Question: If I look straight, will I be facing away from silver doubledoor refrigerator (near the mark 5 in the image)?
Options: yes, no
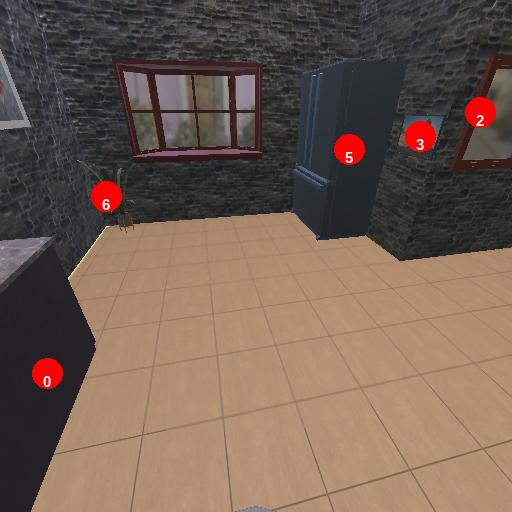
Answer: yes